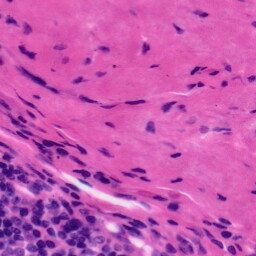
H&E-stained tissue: Tonsil